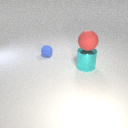
small blue rubber sphere to the left of large cyan metal cylinder